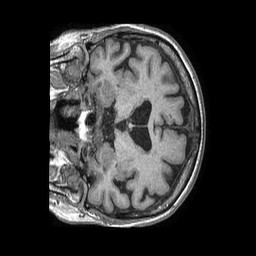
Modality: T1w
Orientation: coronal
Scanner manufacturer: philips
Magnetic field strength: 1.5 T
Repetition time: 0.007597 s
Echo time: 0.003473 s